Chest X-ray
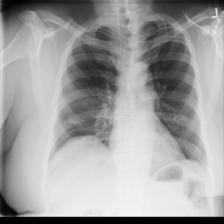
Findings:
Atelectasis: positive
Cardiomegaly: negative
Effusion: negative
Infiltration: negative
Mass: negative
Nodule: negative
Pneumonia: negative
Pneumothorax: negative
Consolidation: negative
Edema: negative
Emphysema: negative
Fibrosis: negative
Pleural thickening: negative
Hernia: negative